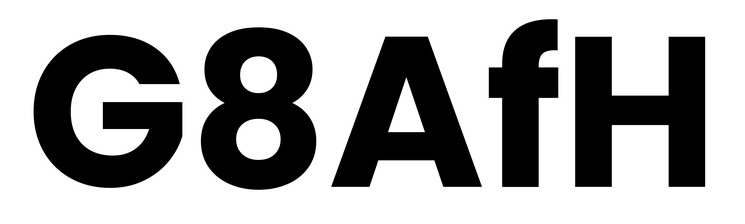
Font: Poppins-Bold